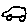
Label: car